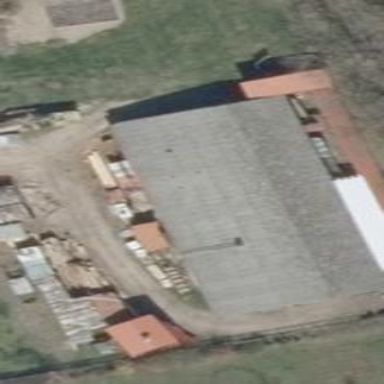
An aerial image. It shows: Shed building.